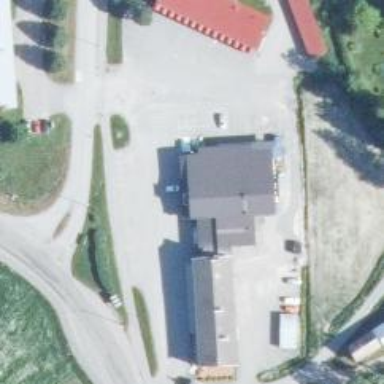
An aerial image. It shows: Convenience shop.